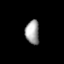
Tissue: prostate
Cell type: Fibroblasts
Senescence score: 0.7757
Nuclear area (px): 325
Mean DAPI intensity: 159.44